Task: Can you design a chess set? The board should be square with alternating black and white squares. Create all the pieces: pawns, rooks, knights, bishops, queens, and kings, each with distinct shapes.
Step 3526:
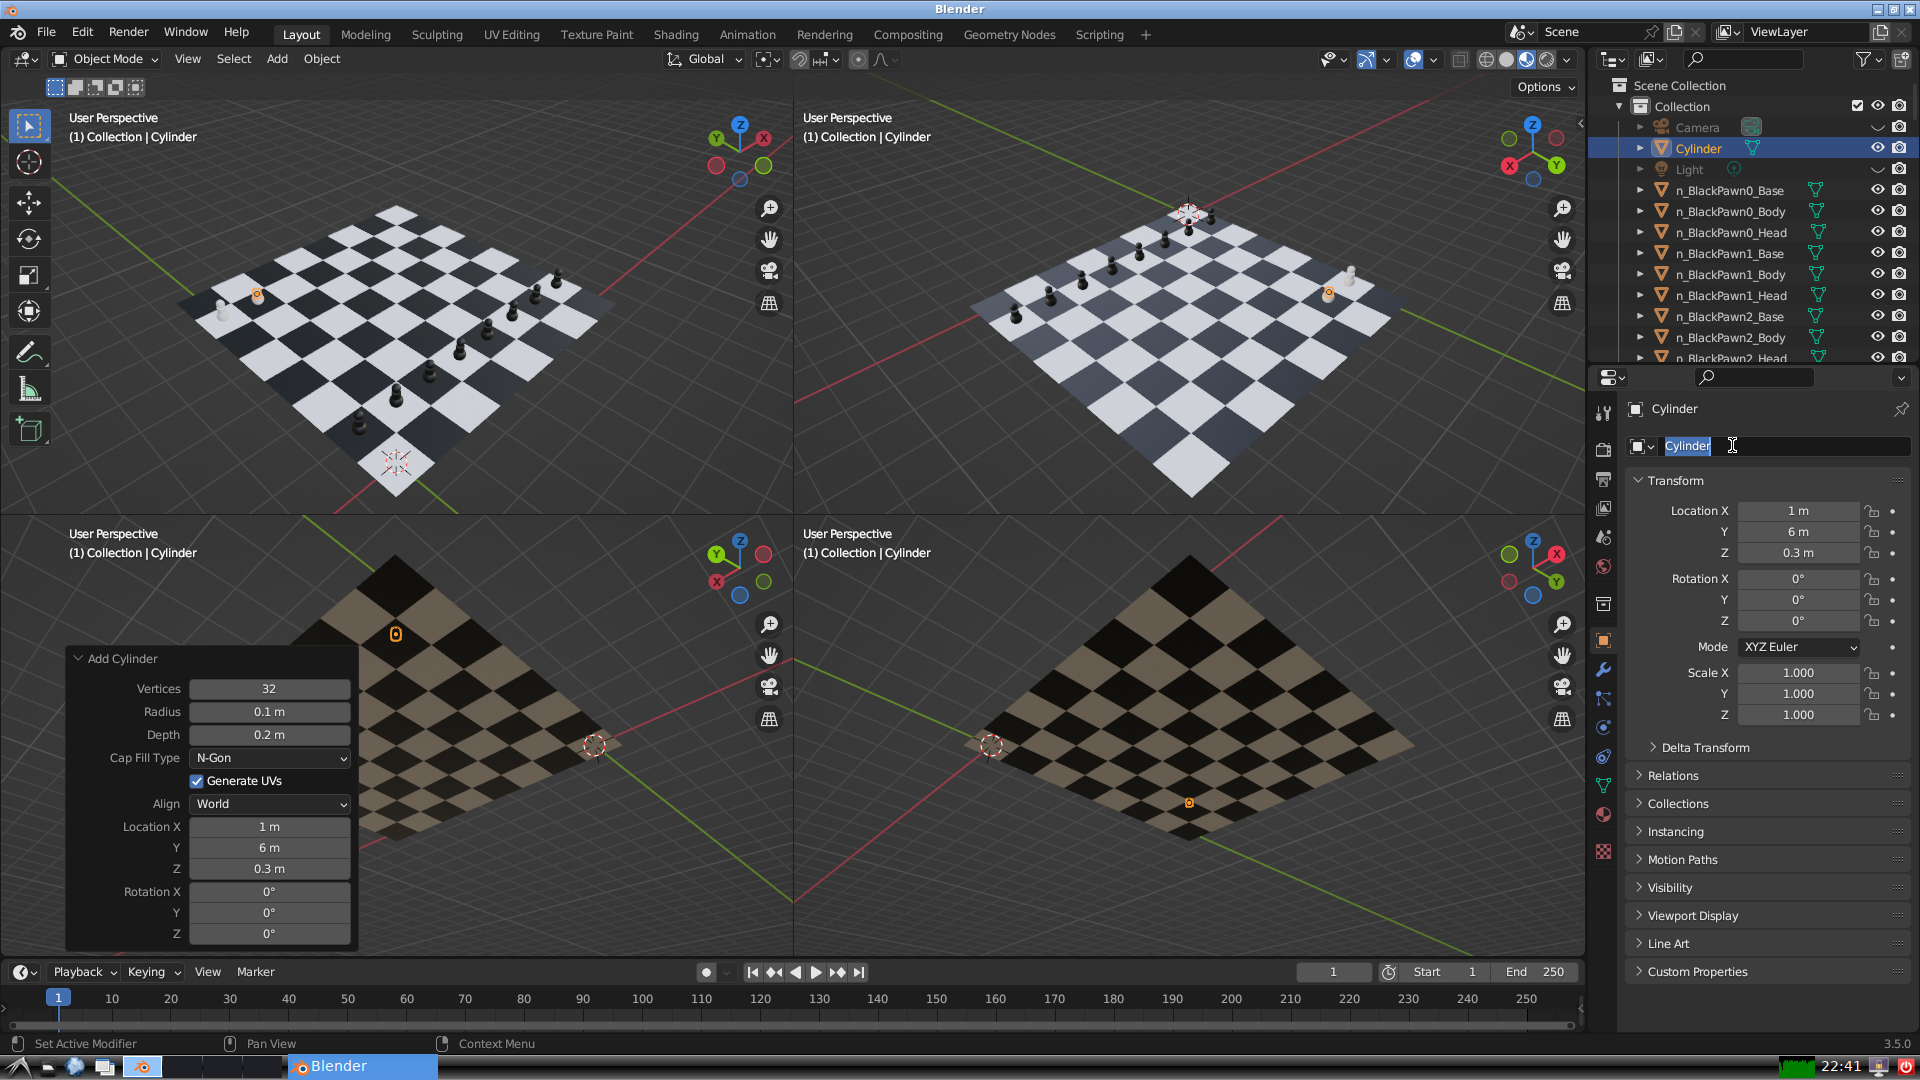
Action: input_text: n_WhitePawn1_Body